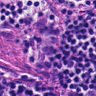
Metastatic tissue present: yes